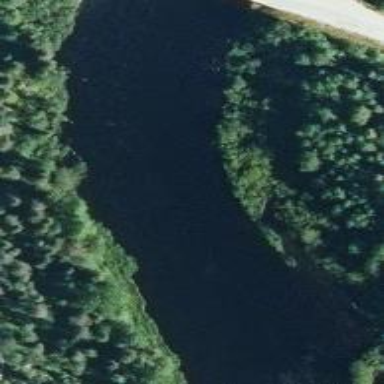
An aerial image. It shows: Beautiful river scene.